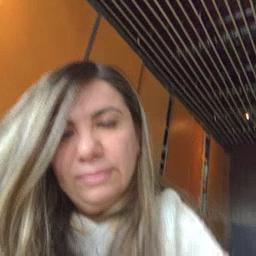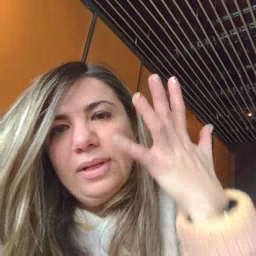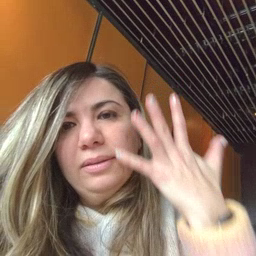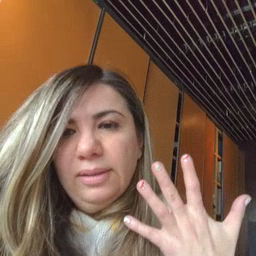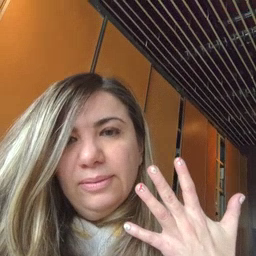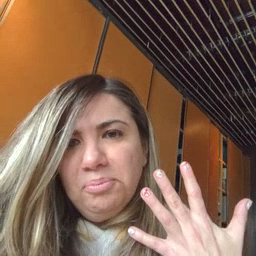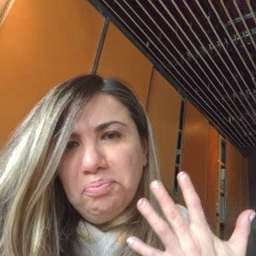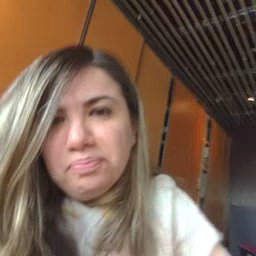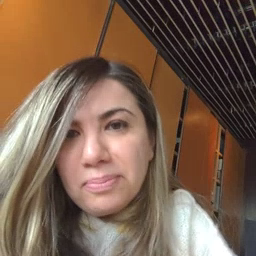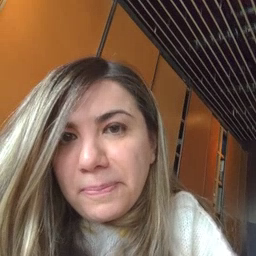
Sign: sad